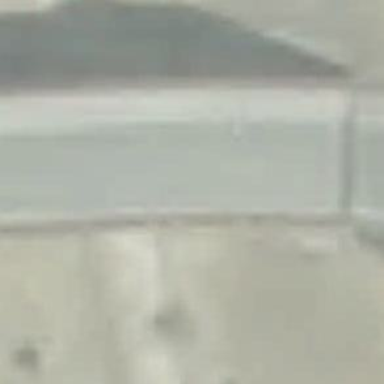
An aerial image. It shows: Trunk link highway passing over bridge.